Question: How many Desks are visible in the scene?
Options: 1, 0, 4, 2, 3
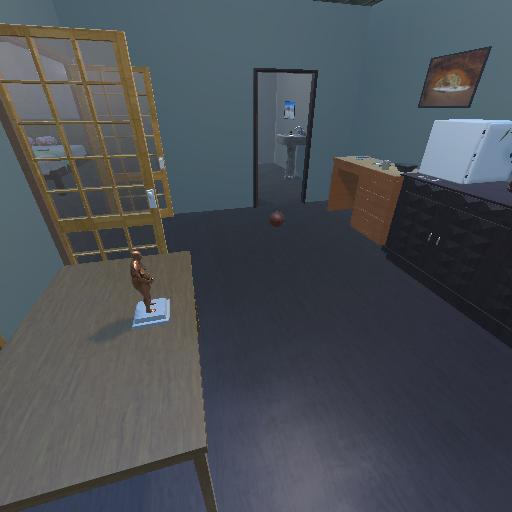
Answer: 1